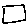
Label: square